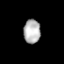
Tissue: prostate
Cell type: T cells
Senescence score: 0.3438
Nuclear area (px): 394
Mean DAPI intensity: 180.881